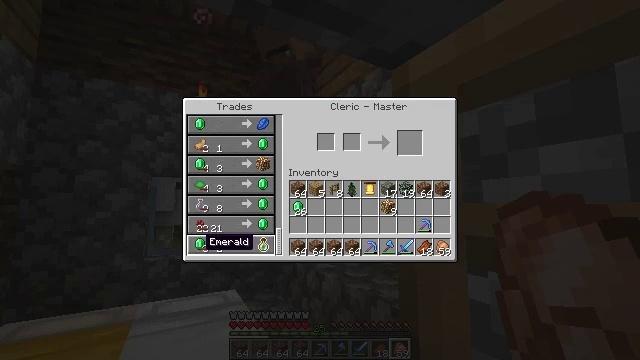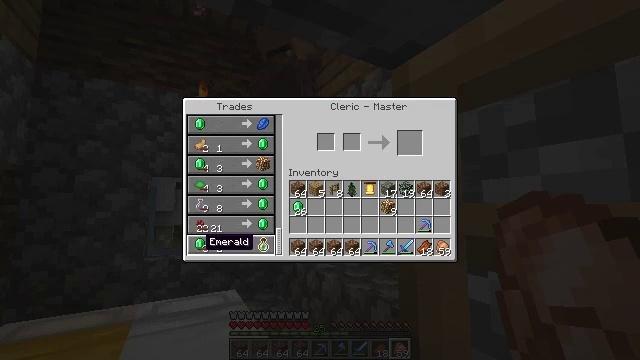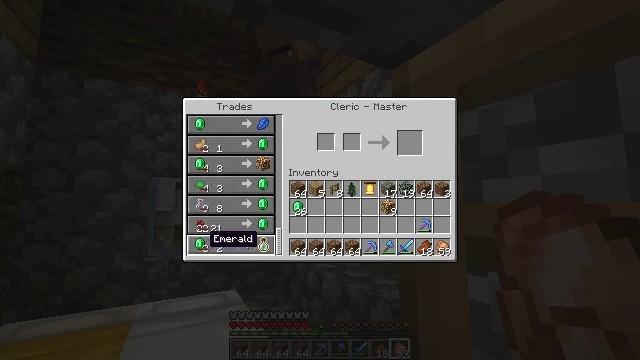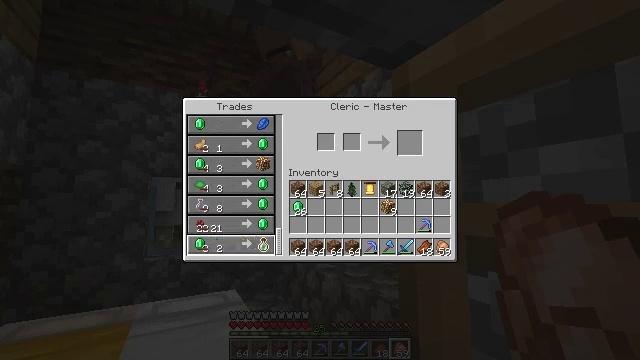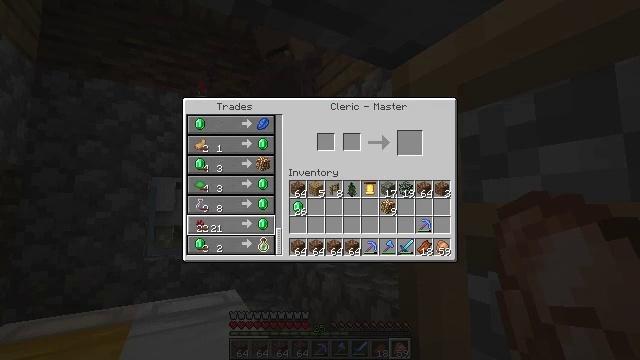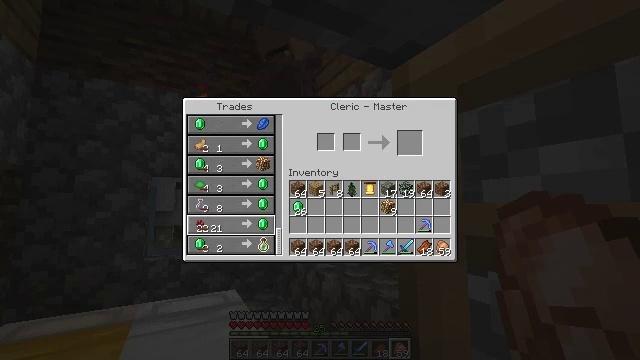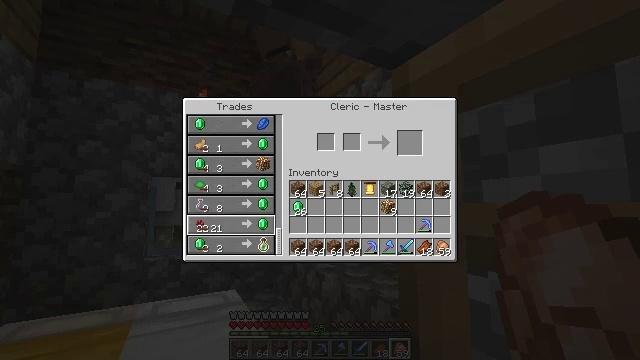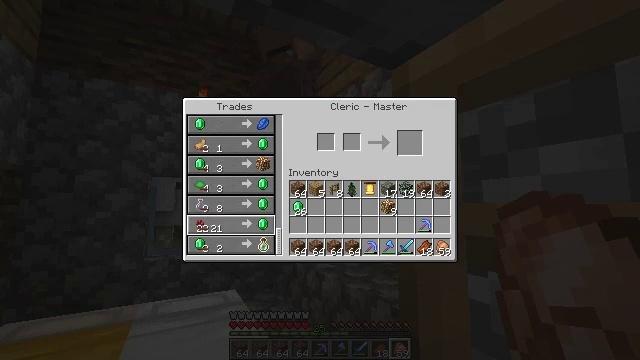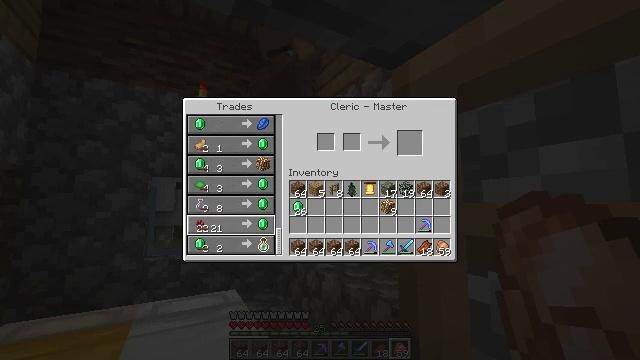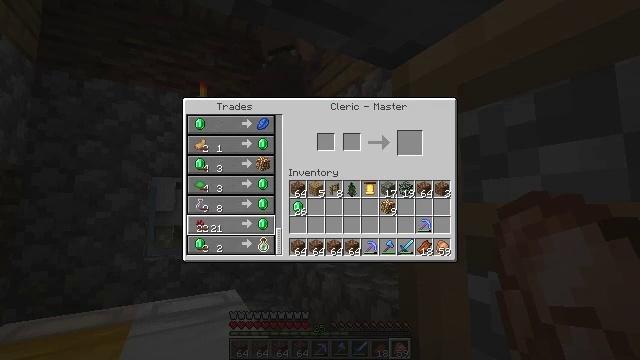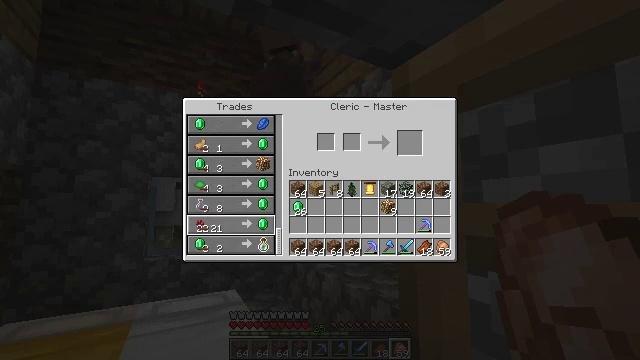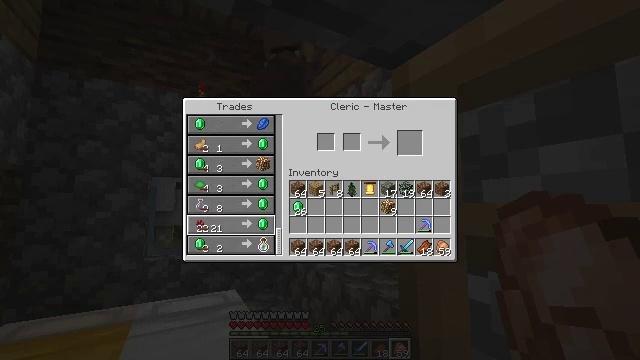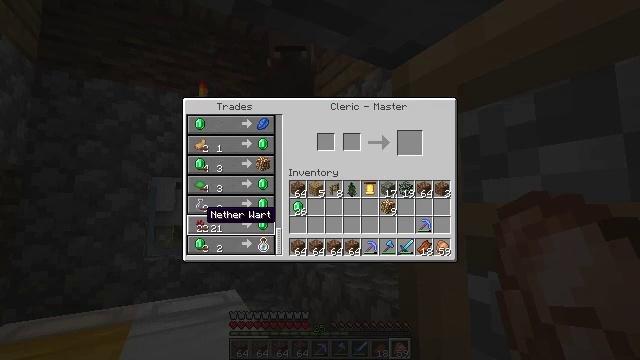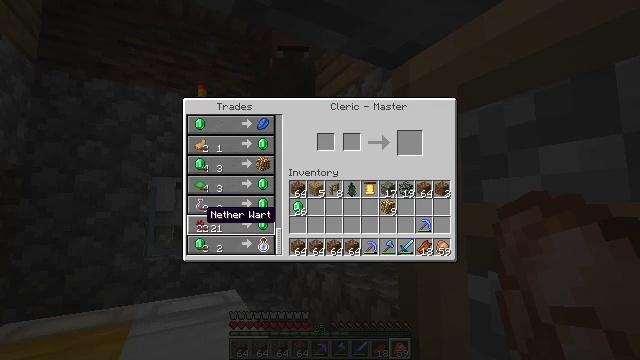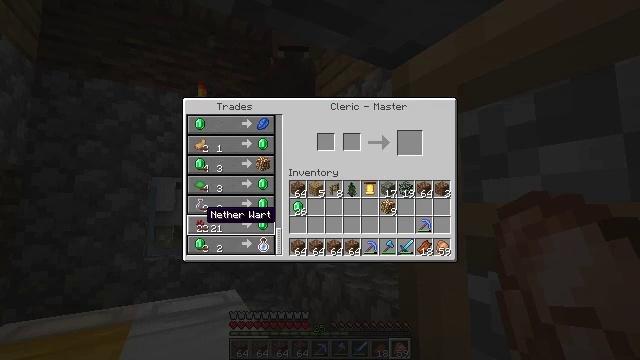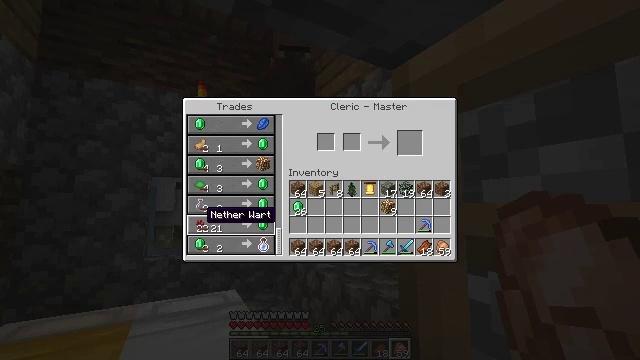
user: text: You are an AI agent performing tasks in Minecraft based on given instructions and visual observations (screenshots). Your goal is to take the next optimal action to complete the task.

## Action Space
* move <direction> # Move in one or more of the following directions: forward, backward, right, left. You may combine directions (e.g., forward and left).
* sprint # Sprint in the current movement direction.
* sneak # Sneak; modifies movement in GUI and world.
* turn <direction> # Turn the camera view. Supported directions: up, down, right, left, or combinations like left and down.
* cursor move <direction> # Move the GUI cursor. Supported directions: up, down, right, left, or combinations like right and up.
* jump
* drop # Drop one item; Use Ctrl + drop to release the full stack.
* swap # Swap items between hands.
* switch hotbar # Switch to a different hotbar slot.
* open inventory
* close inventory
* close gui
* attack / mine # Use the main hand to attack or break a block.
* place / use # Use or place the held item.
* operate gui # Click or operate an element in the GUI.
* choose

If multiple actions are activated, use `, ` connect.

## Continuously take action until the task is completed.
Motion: motion action
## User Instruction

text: Combine glowstone dust to craft a glowstone.
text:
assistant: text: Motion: no_op
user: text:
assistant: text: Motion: no_op
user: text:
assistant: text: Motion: cursor move right and up
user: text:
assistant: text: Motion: cursor move right and up
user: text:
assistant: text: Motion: no_op
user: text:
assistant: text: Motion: no_op
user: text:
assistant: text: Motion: cursor move left
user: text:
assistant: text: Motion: cursor move left
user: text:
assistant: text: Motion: no_op
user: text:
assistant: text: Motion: no_op
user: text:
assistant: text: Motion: cursor move left
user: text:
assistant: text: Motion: cursor move left
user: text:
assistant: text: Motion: no_op
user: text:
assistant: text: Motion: no_op
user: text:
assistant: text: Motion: no_op
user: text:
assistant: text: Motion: no_op
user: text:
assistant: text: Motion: no_op
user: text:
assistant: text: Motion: no_op
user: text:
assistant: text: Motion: no_op
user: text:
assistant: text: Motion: no_op
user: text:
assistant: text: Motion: no_op
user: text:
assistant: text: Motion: no_op
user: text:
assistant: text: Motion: no_op
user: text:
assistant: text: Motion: no_op
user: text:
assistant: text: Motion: no_op
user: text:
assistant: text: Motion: no_op
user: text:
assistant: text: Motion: no_op
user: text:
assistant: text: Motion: no_op
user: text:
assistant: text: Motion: no_op
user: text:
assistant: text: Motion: no_op